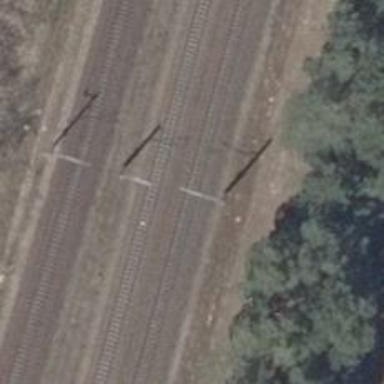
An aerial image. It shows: Railway milestone with catenary mast.